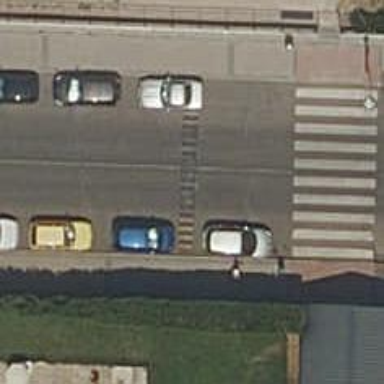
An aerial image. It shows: Bump for traffic calming.